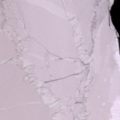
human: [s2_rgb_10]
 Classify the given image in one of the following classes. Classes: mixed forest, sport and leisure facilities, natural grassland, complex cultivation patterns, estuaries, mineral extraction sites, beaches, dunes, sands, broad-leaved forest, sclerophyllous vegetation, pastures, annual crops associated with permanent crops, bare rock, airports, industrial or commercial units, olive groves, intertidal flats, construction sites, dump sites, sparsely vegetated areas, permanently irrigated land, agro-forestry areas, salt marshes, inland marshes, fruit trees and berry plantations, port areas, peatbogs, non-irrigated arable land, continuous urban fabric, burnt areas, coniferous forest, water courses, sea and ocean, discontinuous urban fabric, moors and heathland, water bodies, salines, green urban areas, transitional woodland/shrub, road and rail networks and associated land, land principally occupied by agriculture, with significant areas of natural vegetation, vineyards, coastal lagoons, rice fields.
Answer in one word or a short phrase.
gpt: sea and ocean